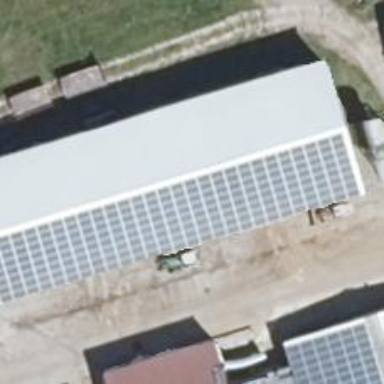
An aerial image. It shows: Solar photovoltaic panel generator producing electricity in small installation.